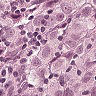
Metastatic tissue present: yes